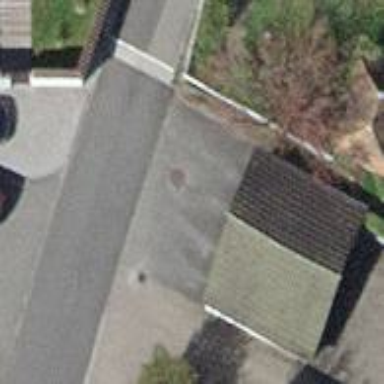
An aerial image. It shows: Garage.